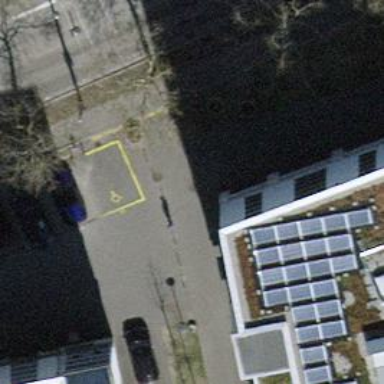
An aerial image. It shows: Bollard barrier.